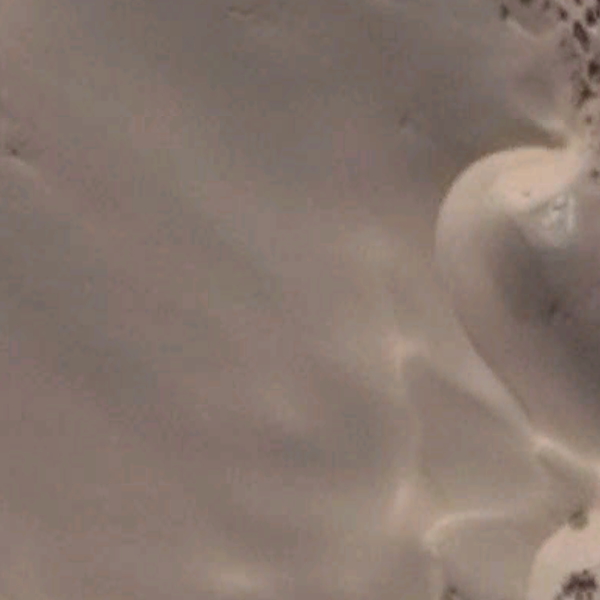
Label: Desert